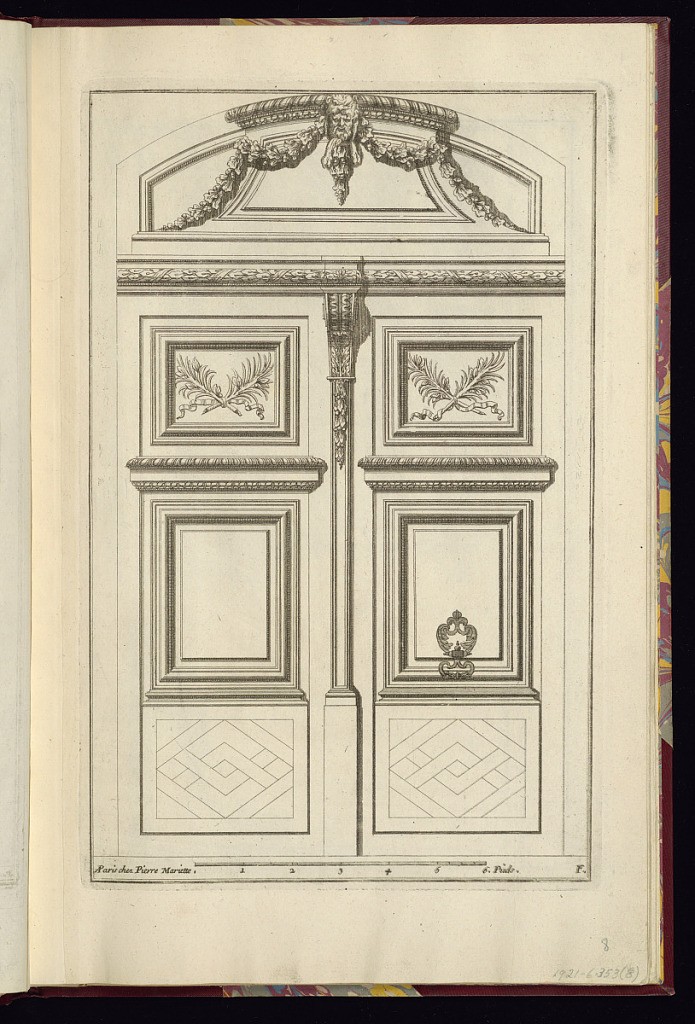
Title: Design for Doors
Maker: Jean Mariette, French, 1660–1742
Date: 1686–1740
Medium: Etching and engraving on laid paper
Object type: Print
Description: A design for a set of exterior double doors. Each door is decorated with three panels, and an arched sculpted lunette or tympanum. The lunette features gadrooning and lamb's tongue molding with a central mask of a man wearing a lion's skin (possibly Hercules), and a festoon of leaves. Below the lintel is decorated with a laurel leaf and ribbon molding. The corbel and central frame are decorated with laurel and acanthus leaf motifs. The upper panels of the doors are small and rectangular, framed by molding and featuring interlaced sprigs with leaves tied with ribbons. Below fluting and lamb's tongue molding. The central panels are also plain with a knocker on the right side. The lower section of the doors is decorated with interlaced wood paneling or parquetry. The plate is signed with a scale below the design.